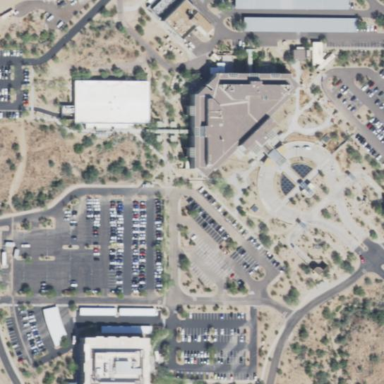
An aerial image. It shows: Hospital providing healthcare services.